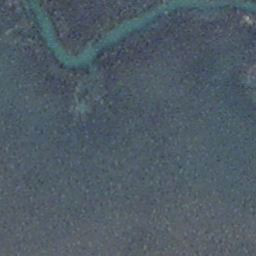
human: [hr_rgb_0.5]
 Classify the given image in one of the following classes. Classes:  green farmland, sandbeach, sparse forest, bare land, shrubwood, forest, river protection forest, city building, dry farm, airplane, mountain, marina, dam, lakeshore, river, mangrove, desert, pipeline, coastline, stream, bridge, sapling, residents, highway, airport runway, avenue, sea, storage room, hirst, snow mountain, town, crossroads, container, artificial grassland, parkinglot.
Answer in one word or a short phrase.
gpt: stream